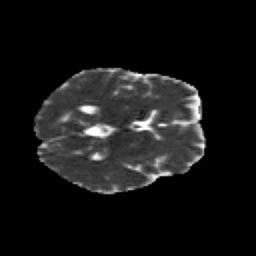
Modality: MD
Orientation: axial
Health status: healthy
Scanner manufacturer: siemens
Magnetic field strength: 3 T
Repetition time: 12 s
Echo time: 0.092 s